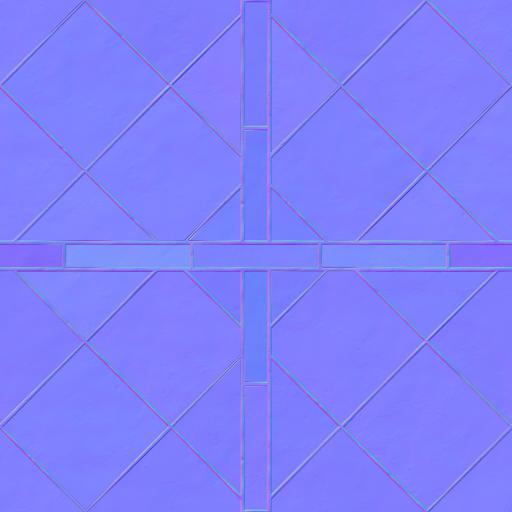
blue tiles white